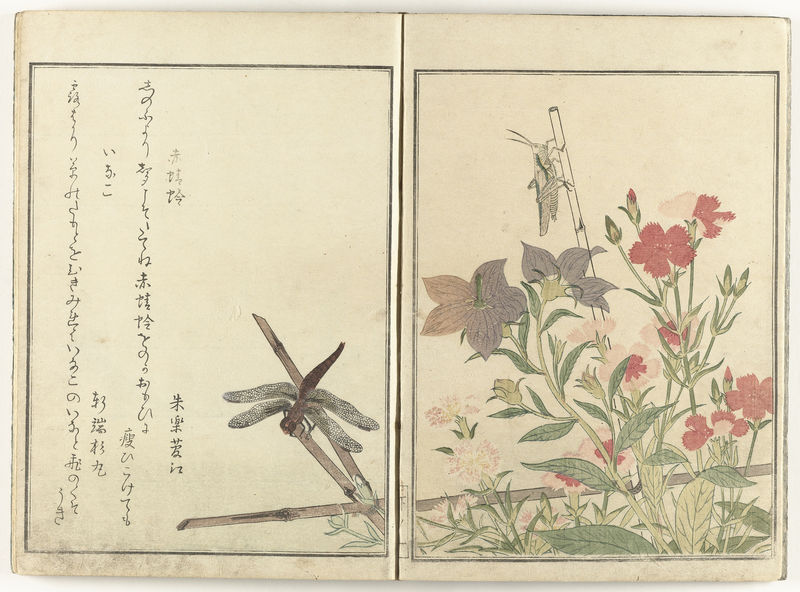
Titel: Sprinkhaan en libelle bij roze anjers
Künstler: Kitagawa Utamaro
Standort: Amsterdam
Institution: Rijksmuseum
Schlagwörter: rouge, fleurs, nature, fleur, dessin, japon, chinois, plante, calligraphie, estampe, écriture, japonais, oeillet, bambou, oeillets, libellule, criquet, idéogramme, sauterelle